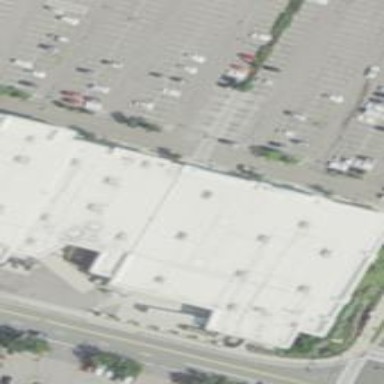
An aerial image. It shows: Building.